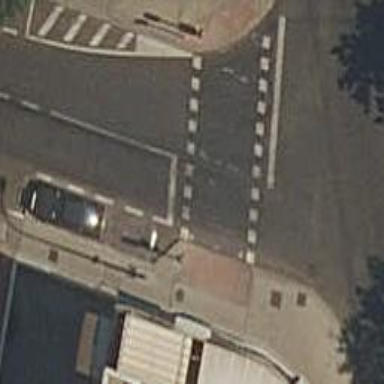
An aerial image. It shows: Crossing with traffic signals.